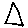
Label: triangle